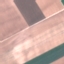
Land use / land cover class: AnnualCrop